Question: What is the between ,
Select
Select and then from repository ?
As shown like image.

Actually we are going to use as our .That tool requires to create (1) method for create GIT.But currently we are using 2 option as for our developments.So because of that there must be fundamentally (behind the seen) differences of those 2 methods.
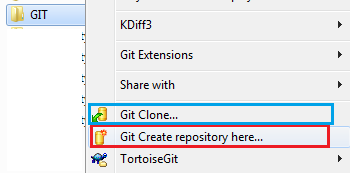
Answer: Git Clone just clones an existing repo (that other people already work) from a specified URL. On the other hand to create a new repo means start a new repo from the beginning.